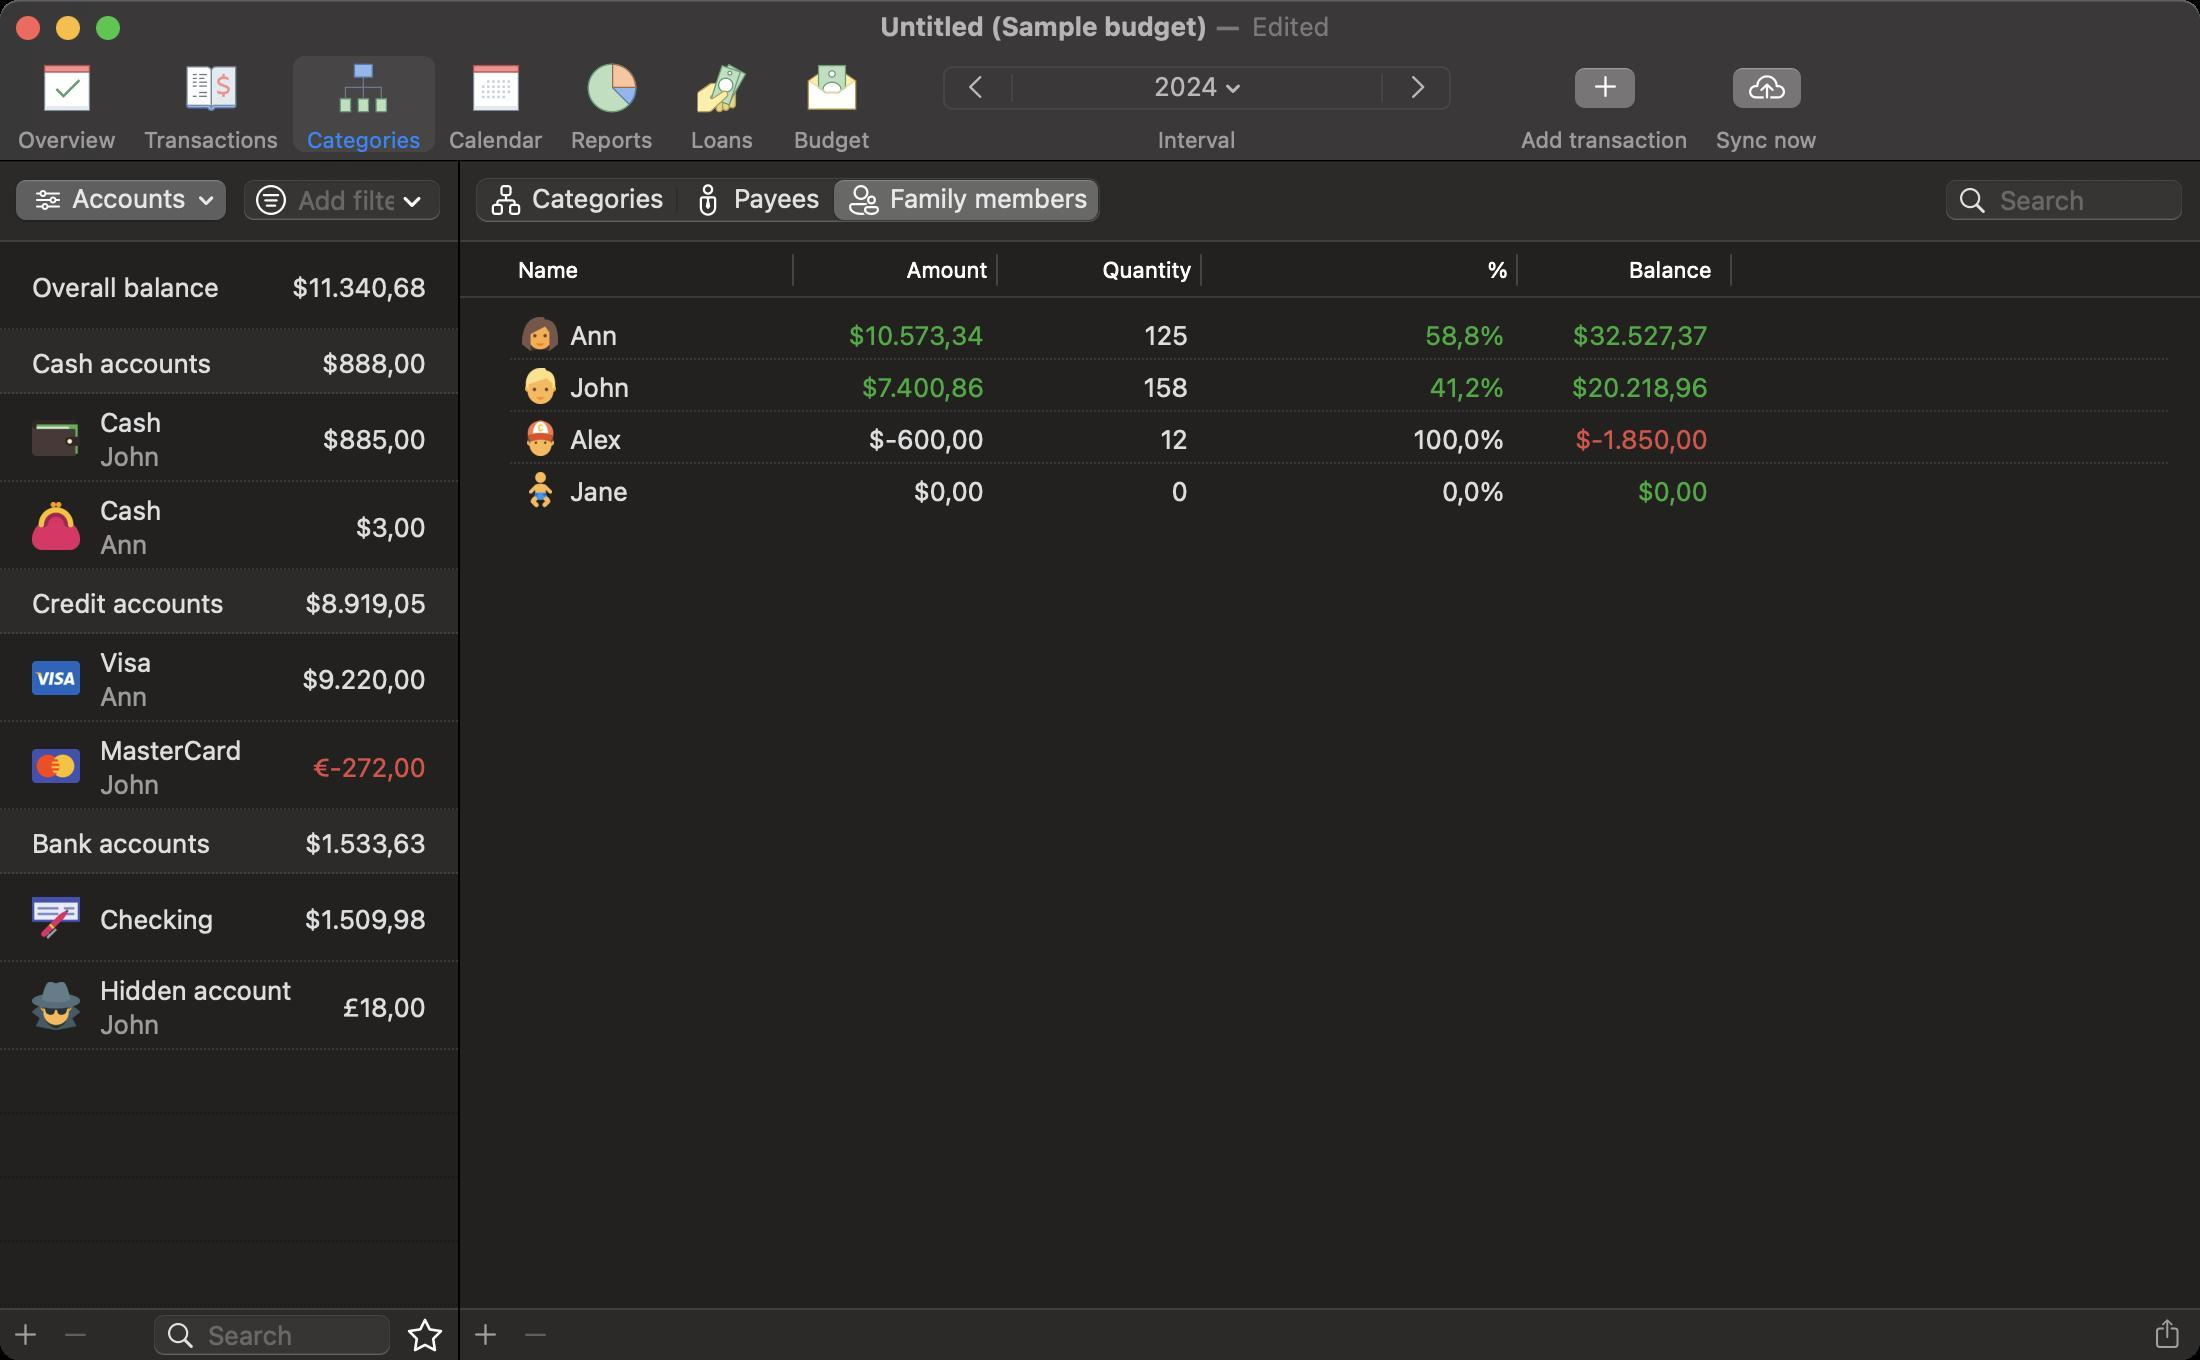
Accessibility tree:
{"name": "Untitled_(Sample_budget)", "role": "AXWindow", "description": null, "role_description": "standard window", "value": null, "position": "553.00;156.00", "size": "1100;680", "children": [{"name": null, "role": "AXGroup", "description": null, "role_description": "group", "value": null, "position": "0.00;80.00", "size": "1100;600", "children": [{"name": null, "role": "AXSplitGroup", "description": null, "role_description": "split group", "value": null, "position": "0.00;80.00", "size": "1100;600", "children": [{"name": "Accounts", "role": "AXMenuButton", "description": null, "role_description": "menu button", "value": null, "position": "5.00;89.00", "size": "112;25", "children": []}, {"name": null, "role": "AXTextField", "description": null, "role_description": "search text field", "value": "", "position": "121.00;89.00", "size": "100;22", "children": [{"name": "", "role": "AXButton", "description": "search", "role_description": "button", "value": null, "position": "123.00;89.00", "size": "25;22", "children": []}]}, {"name": null, "role": "AXTextField", "description": null, "role_description": "search text field", "value": "", "position": "76.00;656.50", "size": "120;22", "children": [{"name": "", "role": "AXButton", "description": "search", "role_description": "button", "value": null, "position": "78.00;656.50", "size": "25;22", "children": []}]}, {"name": "", "role": "AXButton", "description": null, "role_description": "button", "value": null, "position": "200.00;655.00", "size": "25;25", "children": []}, {"name": "", "role": "AXButton", "description": "add", "role_description": "button", "value": null, "position": "0.00;652.50", "size": "26;29", "children": []}, {"name": "", "role": "AXButton", "description": "remove", "role_description": "button", "value": null, "position": "25.00;657.00", "size": "26;20", "children": []}, {"name": null, "role": "AXScrollArea", "description": null, "role_description": "scroll area", "value": null, "position": "0.00;121.00", "size": "229;533", "children": [{"name": null, "role": "AXTable", "description": null, "role_description": "table", "value": null, "position": "0.00;121.00", "size": "229;533", "children": [{"name": null, "role": "AXRow", "description": null, "role_description": "table row", "value": null, "position": "0.00;121.00", "size": "229;44", "children": [{"name": null, "role": "AXCell", "description": null, "role_description": "cell", "value": null, "position": "6.00;121.00", "size": "217;44", "children": [{"name": null, "role": "AXStaticText", "description": null, "role_description": "text", "value": "Overall balance", "position": "14.00;134.50", "size": "98;17", "children": []}, {"name": null, "role": "AXStaticText", "description": null, "role_description": "text", "value": "$11.340,68", "position": "144.00;134.50", "size": "71;17", "children": []}]}]}, {"name": null, "role": "AXRow", "description": null, "role_description": "table row", "value": null, "position": "0.00;165.00", "size": "229;32", "children": [{"name": null, "role": "AXCell", "description": null, "role_description": "cell", "value": null, "position": "6.00;165.00", "size": "217;32", "children": [{"name": null, "role": "AXStaticText", "description": null, "role_description": "text", "value": "Cash accounts", "position": "14.00;172.50", "size": "94;17", "children": []}, {"name": null, "role": "AXStaticText", "description": null, "role_description": "text", "value": "$888,00", "position": "159.00;172.50", "size": "56;17", "children": []}]}]}, {"name": null, "role": "AXRow", "description": null, "role_description": "table row", "value": null, "position": "0.00;197.00", "size": "229;44", "children": [{"name": null, "role": "AXCell", "description": null, "role_description": "cell", "value": null, "position": "6.00;197.00", "size": "217;44", "children": [{"name": null, "role": "AXImage", "description": "", "role_description": "image", "value": null, "position": "16.00;207.00", "size": "24;24", "children": []}, {"name": null, "role": "AXStaticText", "description": null, "role_description": "text", "value": "Cash", "position": "48.00;202.00", "size": "35;17", "children": []}, {"name": null, "role": "AXStaticText", "description": null, "role_description": "text", "value": "John", "position": "48.00;219.00", "size": "34;17", "children": []}, {"name": null, "role": "AXStaticText", "description": null, "role_description": "text", "value": "$885,00", "position": "159.00;210.50", "size": "56;17", "children": []}]}]}, {"name": null, "role": "AXRow", "description": null, "role_description": "table row", "value": null, "position": "0.00;241.00", "size": "229;44", "children": [{"name": null, "role": "AXCell", "description": null, "role_description": "cell", "value": null, "position": "6.00;241.00", "size": "217;44", "children": [{"name": null, "role": "AXImage", "description": "", "role_description": "image", "value": null, "position": "16.00;251.00", "size": "24;24", "children": []}, {"name": null, "role": "AXStaticText", "description": null, "role_description": "text", "value": "Cash", "position": "48.00;246.00", "size": "35;17", "children": []}, {"name": null, "role": "AXStaticText", "description": null, "role_description": "text", "value": "Ann", "position": "48.00;263.00", "size": "28;17", "children": []}, {"name": null, "role": "AXStaticText", "description": null, "role_description": "text", "value": "$3,00", "position": "175.50;254.50", "size": "40;17", "children": []}]}]}, {"name": null, "role": "AXRow", "description": null, "role_description": "table row", "value": null, "position": "0.00;285.00", "size": "229;32", "children": [{"name": null, "role": "AXCell", "description": null, "role_description": "cell", "value": null, "position": "6.00;285.00", "size": "217;32", "children": [{"name": null, "role": "AXStaticText", "description": null, "role_description": "text", "value": "Credit accounts", "position": "14.00;292.50", "size": "100;17", "children": []}, {"name": null, "role": "AXStaticText", "description": null, "role_description": "text", "value": "$8.919,05", "position": "150.50;292.50", "size": "64;17", "children": []}]}]}, {"name": null, "role": "AXRow", "description": null, "role_description": "table row", "value": null, "position": "0.00;317.00", "size": "229;44", "children": [{"name": null, "role": "AXCell", "description": null, "role_description": "cell", "value": null, "position": "6.00;317.00", "size": "217;44", "children": [{"name": null, "role": "AXImage", "description": "", "role_description": "image", "value": null, "position": "16.00;327.00", "size": "24;24", "children": []}, {"name": null, "role": "AXStaticText", "description": null, "role_description": "text", "value": "Visa", "position": "48.00;322.00", "size": "30;17", "children": []}, {"name": null, "role": "AXStaticText", "description": null, "role_description": "text", "value": "Ann", "position": "48.00;339.00", "size": "28;17", "children": []}, {"name": null, "role": "AXStaticText", "description": null, "role_description": "text", "value": "$9.220,00", "position": "149.00;330.50", "size": "66;17", "children": []}]}]}, {"name": null, "role": "AXRow", "description": null, "role_description": "table row", "value": null, "position": "0.00;361.00", "size": "229;44", "children": [{"name": null, "role": "AXCell", "description": null, "role_description": "cell", "value": null, "position": "6.00;361.00", "size": "217;44", "children": [{"name": null, "role": "AXImage", "description": "", "role_description": "image", "value": null, "position": "16.00;371.00", "size": "24;24", "children": []}, {"name": null, "role": "AXStaticText", "description": null, "role_description": "text", "value": "MasterCard", "position": "48.00;366.00", "size": "75;17", "children": []}, {"name": null, "role": "AXStaticText", "description": null, "role_description": "text", "value": "John", "position": "48.00;383.00", "size": "34;17", "children": []}, {"name": null, "role": "AXStaticText", "description": null, "role_description": "text", "value": "€-272,00", "position": "154.50;374.50", "size": "60;17", "children": []}]}]}, {"name": null, "role": "AXRow", "description": null, "role_description": "table row", "value": null, "position": "0.00;405.00", "size": "229;32", "children": [{"name": null, "role": "AXCell", "description": null, "role_description": "cell", "value": null, "position": "6.00;405.00", "size": "217;32", "children": [{"name": null, "role": "AXStaticText", "description": null, "role_description": "text", "value": "Bank accounts", "position": "14.00;412.50", "size": "94;17", "children": []}, {"name": null, "role": "AXStaticText", "description": null, "role_description": "text", "value": "$1.533,63", "position": "150.50;412.50", "size": "64;17", "children": []}]}]}, {"name": null, "role": "AXRow", "description": null, "role_description": "table row", "value": null, "position": "0.00;437.00", "size": "229;44", "children": [{"name": null, "role": "AXCell", "description": null, "role_description": "cell", "value": null, "position": "6.00;437.00", "size": "217;44", "children": [{"name": null, "role": "AXImage", "description": "", "role_description": "image", "value": null, "position": "16.00;447.00", "size": "24;24", "children": []}, {"name": null, "role": "AXStaticText", "description": null, "role_description": "text", "value": "Checking", "position": "48.00;450.50", "size": "61;17", "children": []}, {"name": null, "role": "AXStaticText", "description": null, "role_description": "text", "value": "$1.509,98", "position": "150.00;450.50", "size": "65;17", "children": []}]}]}, {"name": null, "role": "AXRow", "description": null, "role_description": "table row", "value": null, "position": "0.00;481.00", "size": "229;44", "children": [{"name": null, "role": "AXCell", "description": null, "role_description": "cell", "value": null, "position": "6.00;481.00", "size": "217;44", "children": [{"name": null, "role": "AXImage", "description": "", "role_description": "image", "value": null, "position": "16.00;491.00", "size": "24;24", "children": []}, {"name": null, "role": "AXStaticText", "description": null, "role_description": "text", "value": "Hidden account", "position": "48.00;486.00", "size": "100;17", "children": []}, {"name": null, "role": "AXStaticText", "description": null, "role_description": "text", "value": "John", "position": "48.00;503.00", "size": "34;17", "children": []}, {"name": null, "role": "AXStaticText", "description": null, "role_description": "text", "value": "£18,00", "position": "167.50;494.50", "size": "48;17", "children": []}]}]}, {"name": null, "role": "AXColumn", "description": null, "role_description": "column", "value": null, "position": "0.00;121.00", "size": "229;533", "children": []}]}]}, {"name": null, "role": "AXSplitter", "description": null, "role_description": "splitter", "value": 229.0, "position": "229.00;80.00", "size": "1;600", "children": []}, {"name": null, "role": "AXGroup", "description": null, "role_description": "group", "value": null, "position": "230.00;80.00", "size": "870;600", "children": [{"name": null, "role": "AXScrollArea", "description": null, "role_description": "scroll area", "value": null, "position": "230.00;121.00", "size": "870;533", "children": [{"name": null, "role": "AXOutline", "description": null, "role_description": "outline", "value": null, "position": "230.00;149.00", "size": "870;505", "children": [{"name": null, "role": "AXRow", "description": null, "role_description": "outline row", "value": null, "position": "230.00;154.00", "size": "870;26", "children": [{"name": null, "role": "AXCell", "description": null, "role_description": "cell", "value": null, "position": "255.00;157.00", "size": "141;20", "children": [{"name": null, "role": "AXImage", "description": "category 453s@2x", "role_description": "image", "value": null, "position": "261.00;158.00", "size": "18;18", "children": []}, {"name": null, "role": "AXTextField", "description": null, "role_description": "text field", "value": "Ann", "position": "283.00;158.50", "size": "109;17", "children": []}]}, {"name": null, "role": "AXCell", "description": null, "role_description": "cell", "value": null, "position": "398.00;157.00", "size": "100;20", "children": [{"name": null, "role": "AXStaticText", "description": null, "role_description": "text", "value": "$10.573,34", "position": "402.00;158.50", "size": "92;17", "children": []}]}, {"name": null, "role": "AXCell", "description": null, "role_description": "cell", "value": null, "position": "500.00;157.00", "size": "100;20", "children": [{"name": null, "role": "AXStaticText", "description": null, "role_description": "text", "value": "125", "position": "504.00;158.50", "size": "92;17", "children": []}]}, {"name": null, "role": "AXCell", "description": null, "role_description": "cell", "value": null, "position": "602.00;157.00", "size": "156;20", "children": [{"name": null, "role": "AXStaticText", "description": null, "role_description": "text", "value": "58,8%", "position": "606.00;158.50", "size": "148;17", "children": []}]}, {"name": null, "role": "AXCell", "description": null, "role_description": "cell", "value": null, "position": "760.00;157.00", "size": "100;20", "children": [{"name": null, "role": "AXStaticText", "description": null, "role_description": "text", "value": "$32.527,37", "position": "764.00;158.50", "size": "92;17", "children": []}]}]}, {"name": null, "role": "AXRow", "description": null, "role_description": "outline row", "value": null, "position": "230.00;180.00", "size": "870;26", "children": [{"name": null, "role": "AXCell", "description": null, "role_description": "cell", "value": null, "position": "255.00;183.00", "size": "141;20", "children": [{"name": null, "role": "AXImage", "description": "category 412s@2x", "role_description": "image", "value": null, "position": "261.00;184.00", "size": "18;18", "children": []}, {"name": null, "role": "AXTextField", "description": null, "role_description": "text field", "value": "John", "position": "283.00;184.50", "size": "109;17", "children": []}]}, {"name": null, "role": "AXCell", "description": null, "role_description": "cell", "value": null, "position": "398.00;183.00", "size": "100;20", "children": [{"name": null, "role": "AXStaticText", "description": null, "role_description": "text", "value": "$7.400,86", "position": "402.00;184.50", "size": "92;17", "children": []}]}, {"name": null, "role": "AXCell", "description": null, "role_description": "cell", "value": null, "position": "500.00;183.00", "size": "100;20", "children": [{"name": null, "role": "AXStaticText", "description": null, "role_description": "text", "value": "158", "position": "504.00;184.50", "size": "92;17", "children": []}]}, {"name": null, "role": "AXCell", "description": null, "role_description": "cell", "value": null, "position": "602.00;183.00", "size": "156;20", "children": [{"name": null, "role": "AXStaticText", "description": null, "role_description": "text", "value": "41,2%", "position": "606.00;184.50", "size": "148;17", "children": []}]}, {"name": null, "role": "AXCell", "description": null, "role_description": "cell", "value": null, "position": "760.00;183.00", "size": "100;20", "children": [{"name": null, "role": "AXStaticText", "description": null, "role_description": "text", "value": "$20.218,96", "position": "764.00;184.50", "size": "92;17", "children": []}]}]}, {"name": null, "role": "AXRow", "description": null, "role_description": "outline row", "value": null, "position": "230.00;206.00", "size": "870;26", "children": [{"name": null, "role": "AXCell", "description": null, "role_description": "cell", "value": null, "position": "255.00;209.00", "size": "141;20", "children": [{"name": null, "role": "AXImage", "description": "category 394s@2x", "role_description": "image", "value": null, "position": "261.00;210.00", "size": "18;18", "children": []}, {"name": null, "role": "AXTextField", "description": null, "role_description": "text field", "value": "Alex", "position": "283.00;210.50", "size": "109;17", "children": []}]}, {"name": null, "role": "AXCell", "description": null, "role_description": "cell", "value": null, "position": "398.00;209.00", "size": "100;20", "children": [{"name": null, "role": "AXStaticText", "description": null, "role_description": "text", "value": "$-600,00", "position": "402.00;210.50", "size": "92;17", "children": []}]}, {"name": null, "role": "AXCell", "description": null, "role_description": "cell", "value": null, "position": "500.00;209.00", "size": "100;20", "children": [{"name": null, "role": "AXStaticText", "description": null, "role_description": "text", "value": "12", "position": "504.00;210.50", "size": "92;17", "children": []}]}, {"name": null, "role": "AXCell", "description": null, "role_description": "cell", "value": null, "position": "602.00;209.00", "size": "156;20", "children": [{"name": null, "role": "AXStaticText", "description": null, "role_description": "text", "value": "100,0%", "position": "606.00;210.50", "size": "148;17", "children": []}]}, {"name": null, "role": "AXCell", "description": null, "role_description": "cell", "value": null, "position": "760.00;209.00", "size": "100;20", "children": [{"name": null, "role": "AXStaticText", "description": null, "role_description": "text", "value": "$-1.850,00", "position": "764.00;210.50", "size": "92;17", "children": []}]}]}, {"name": null, "role": "AXRow", "description": null, "role_description": "outline row", "value": null, "position": "230.00;232.00", "size": "870;26", "children": [{"name": null, "role": "AXCell", "description": null, "role_description": "cell", "value": null, "position": "255.00;235.00", "size": "141;20", "children": [{"name": null, "role": "AXImage", "description": "category 740s@2x", "role_description": "image", "value": null, "position": "261.00;236.00", "size": "18;18", "children": []}, {"name": null, "role": "AXTextField", "description": null, "role_description": "text field", "value": "Jane", "position": "283.00;236.50", "size": "109;17", "children": []}]}, {"name": null, "role": "AXCell", "description": null, "role_description": "cell", "value": null, "position": "398.00;235.00", "size": "100;20", "children": [{"name": null, "role": "AXStaticText", "description": null, "role_description": "text", "value": "$0,00", "position": "402.00;236.50", "size": "92;17", "children": []}]}, {"name": null, "role": "AXCell", "description": null, "role_description": "cell", "value": null, "position": "500.00;235.00", "size": "100;20", "children": [{"name": null, "role": "AXStaticText", "description": null, "role_description": "text", "value": "0", "position": "504.00;236.50", "size": "92;17", "children": []}]}, {"name": null, "role": "AXCell", "description": null, "role_description": "cell", "value": null, "position": "602.00;235.00", "size": "156;20", "children": [{"name": null, "role": "AXStaticText", "description": null, "role_description": "text", "value": "0,0%", "position": "606.00;236.50", "size": "148;17", "children": []}]}, {"name": null, "role": "AXCell", "description": null, "role_description": "cell", "value": null, "position": "760.00;235.00", "size": "100;20", "children": [{"name": null, "role": "AXStaticText", "description": null, "role_description": "text", "value": "$0,00", "position": "764.00;236.50", "size": "92;17", "children": []}]}]}, {"name": null, "role": "AXColumn", "description": null, "role_description": "column", "value": null, "position": "240.00;149.00", "size": "157;505", "children": []}, {"name": null, "role": "AXColumn", "description": null, "role_description": "column", "value": null, "position": "397.00;149.00", "size": "102;505", "children": []}, {"name": null, "role": "AXColumn", "description": null, "role_description": "column", "value": null, "position": "499.00;149.00", "size": "102;505", "children": []}, {"name": null, "role": "AXColumn", "description": null, "role_description": "column", "value": null, "position": "601.00;149.00", "size": "158;505", "children": []}, {"name": null, "role": "AXColumn", "description": null, "role_description": "column", "value": null, "position": "759.00;149.00", "size": "107;505", "children": []}, {"name": null, "role": "AXGroup", "description": null, "role_description": "group", "value": null, "position": "230.00;121.00", "size": "870;28", "children": [{"name": "Name", "role": "AXButton", "description": null, "role_description": "sort button", "value": null, "position": "240.00;121.00", "size": "157;28", "children": []}, {"name": "Amount", "role": "AXButton", "description": null, "role_description": "sort button", "value": null, "position": "397.00;121.00", "size": "102;28", "children": []}, {"name": "Quantity", "role": "AXButton", "description": null, "role_description": "sort button", "value": null, "position": "499.00;121.00", "size": "102;28", "children": []}, {"name": "%", "role": "AXButton", "description": null, "role_description": "sort button", "value": null, "position": "601.00;121.00", "size": "158;28", "children": []}, {"name": "Balance", "role": "AXButton", "description": null, "role_description": "sort button", "value": null, "position": "759.00;121.00", "size": "107;28", "children": []}]}]}]}, {"name": "", "role": "AXButton", "description": "add", "role_description": "button", "value": null, "position": "230.00;652.50", "size": "26;29", "children": []}, {"name": "", "role": "AXButton", "description": "remove", "role_description": "button", "value": null, "position": "255.00;657.00", "size": "26;20", "children": []}, {"name": "", "role": "AXButton", "description": "share", "role_description": "button", "value": null, "position": "1071.00;649.00", "size": "26;34", "children": []}, {"name": null, "role": "AXRadioGroup", "description": null, "role_description": "radio group", "value": "{\n    \"name\": null,\n    \"role\": \"AXRadioButton\",\n    \"description\": \"Family members\",\n    \"role_description\": \"radio button\",\n    \"value\": 1,\n    \"position\": \"417.00;88.00\",\n    \"size\": \"135;24\",\n    \"children\": []\n}", "position": "236.00;88.00", "size": "316;24", "children": [{"name": null, "role": "AXRadioButton", "description": "Categories", "role_description": "radio button", "value": 0, "position": "236.00;88.00", "size": "103;24", "children": []}, {"name": null, "role": "AXRadioButton", "description": "Payees", "role_description": "radio button", "value": 0, "position": "339.00;88.00", "size": "78;24", "children": []}, {"name": null, "role": "AXRadioButton", "description": "Family members", "role_description": "radio button", "value": 1, "position": "417.00;88.00", "size": "135;24", "children": []}]}, {"name": null, "role": "AXTextField", "description": null, "role_description": "search text field", "value": "", "position": "972.00;89.00", "size": "120;22", "children": [{"name": "", "role": "AXButton", "description": "search", "role_description": "button", "value": null, "position": "974.00;89.00", "size": "25;22", "children": []}]}]}, {"name": null, "role": "AXScrollArea", "description": null, "role_description": "scroll area", "value": null, "position": "230.00;80.00", "size": "810;0", "children": [{"name": null, "role": "AXList", "description": null, "role_description": "collection", "value": null, "position": "230.00;80.00", "size": "810;24", "children": []}, {"name": null, "role": "AXScrollBar", "description": null, "role_description": "scroll bar", "value": 0.0, "position": "1024.00;80.00", "size": "16;0", "children": [{"name": null, "role": "AXValueIndicator", "description": null, "role_description": "value indicator", "value": 0.0, "position": "1028.00;81.00", "size": "12;26", "children": []}, {"name": null, "role": "AXButton", "description": null, "role_description": "increment arrow button", "value": null, "position": "1024.00;80.00", "size": "0;0", "children": []}, {"name": null, "role": "AXButton", "description": null, "role_description": "decrement arrow button", "value": null, "position": "1024.00;80.00", "size": "0;0", "children": []}, {"name": null, "role": "AXButton", "description": null, "role_description": "increment page button", "value": null, "position": "1028.00;80.00", "size": "12;27", "children": []}, {"name": null, "role": "AXButton", "description": null, "role_description": "decrement page button", "value": null, "position": "1028.00;80.00", "size": "12;1", "children": []}]}]}, {"name": "", "role": "AXButton", "description": null, "role_description": "button", "value": null, "position": "1068.00;88.00", "size": "24;24", "children": []}, {"name": "", "role": "AXButton", "description": null, "role_description": "button", "value": null, "position": "1044.00;88.00", "size": "24;24", "children": []}]}]}, {"name": null, "role": "AXToolbar", "description": null, "role_description": "toolbar", "value": null, "position": "0.00;28.00", "size": "1100;52", "children": [{"name": "Overview", "role": "AXButton", "description": null, "role_description": "button", "value": null, "position": "2.00;28.00", "size": "63;52", "children": []}, {"name": "Transactions", "role": "AXButton", "description": null, "role_description": "button", "value": null, "position": "65.00;28.00", "size": "82;52", "children": []}, {"name": "Categories", "role": "AXButton", "description": null, "role_description": "button", "value": null, "position": "146.50;28.00", "size": "71;52", "children": []}, {"name": "Calendar", "role": "AXButton", "description": null, "role_description": "button", "value": null, "position": "217.50;28.00", "size": "61;52", "children": []}, {"name": "Reports", "role": "AXButton", "description": null, "role_description": "button", "value": null, "position": "278.50;28.00", "size": "55;52", "children": []}, {"name": "Loans", "role": "AXButton", "description": null, "role_description": "button", "value": null, "position": "333.50;28.00", "size": "55;52", "children": []}, {"name": "Budget", "role": "AXButton", "description": null, "role_description": "button", "value": null, "position": "388.50;28.00", "size": "55;52", "children": []}, {"name": null, "role": "AXGroup", "description": null, "role_description": "group", "value": null, "position": "467.50;28.00", "size": "262;52", "children": [{"name": null, "role": "AXGroup", "description": null, "role_description": "group", "value": null, "position": "470.50;32.00", "size": "256;25", "children": [{"name": null, "role": "AXButton", "description": "left arrow", "role_description": "button", "value": null, "position": "470.50;32.00", "size": "36;25", "children": []}, {"name": null, "role": "AXButton", "description": "2024", "role_description": "button", "value": null, "position": "506.50;32.00", "size": "185;25", "children": []}, {"name": null, "role": "AXButton", "description": "right arrow", "role_description": "button", "value": null, "position": "691.50;32.00", "size": "35;25", "children": []}]}, {"name": null, "role": "AXStaticText", "description": null, "role_description": "text", "value": "Interval", "position": "575.00;63.00", "size": "47;14", "children": []}]}, {"name": "Add_transaction", "role": "AXButton", "description": "Add transaction", "role_description": "button", "value": null, "position": "753.50;28.00", "size": "98;52", "children": []}, {"name": "Sync_now", "role": "AXButton", "description": null, "role_description": "button", "value": null, "position": "851.00;28.00", "size": "64;52", "children": []}]}, {"name": null, "role": "AXButton", "description": null, "role_description": "close button", "value": null, "position": "7.00;6.00", "size": "14;16", "children": []}, {"name": null, "role": "AXButton", "description": null, "role_description": "zoom button", "value": null, "position": "47.00;6.00", "size": "14;16", "children": [{"name": null, "role": "AXGroup", "description": null, "role_description": "group", "value": null, "position": "47.00;6.00", "size": "14;16", "children": [{"name": null, "role": "AXGroup", "description": null, "role_description": "group", "value": null, "position": "47.00;6.00", "size": "14;16", "children": []}]}]}, {"name": null, "role": "AXButton", "description": null, "role_description": "minimize button", "value": null, "position": "27.00;6.00", "size": "14;16", "children": []}, {"name": "Edited", "role": "AXMenuButton", "description": "document actions", "role_description": "menu button", "value": null, "position": "623.00;4.00", "size": "51;17", "children": []}, {"name": null, "role": "AXStaticText", "description": null, "role_description": "text", "value": "—", "position": "606.00;5.00", "size": "16;16", "children": []}, {"name": null, "role": "AXStaticText", "description": null, "role_description": "text", "value": "Untitled (Sample budget)", "position": "438.00;5.00", "size": "168;16", "children": []}]}